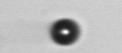
Label: bead